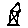
Label: house